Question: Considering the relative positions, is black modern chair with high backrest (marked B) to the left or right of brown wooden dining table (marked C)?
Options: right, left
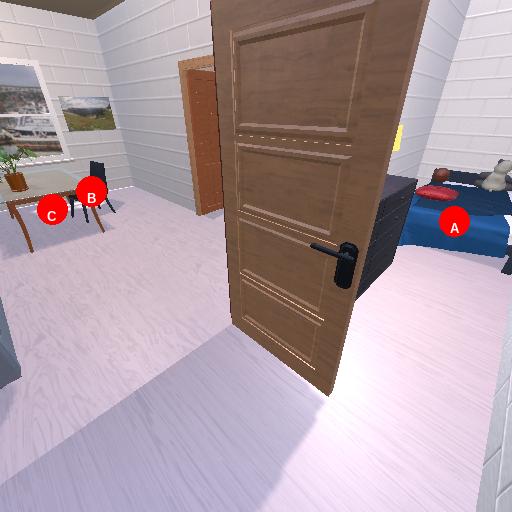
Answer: right